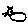
Label: cat